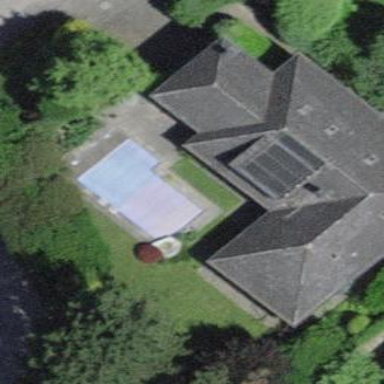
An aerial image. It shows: Swimming pool located in leisure land.